Interaction volume radius: 5 \u00c5
Interaction volume height: 10 \u00c5
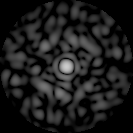
Disorder parameter: 0.8006